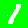
Digit: 1